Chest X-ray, PA view. Patient: 34 years old, sex F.
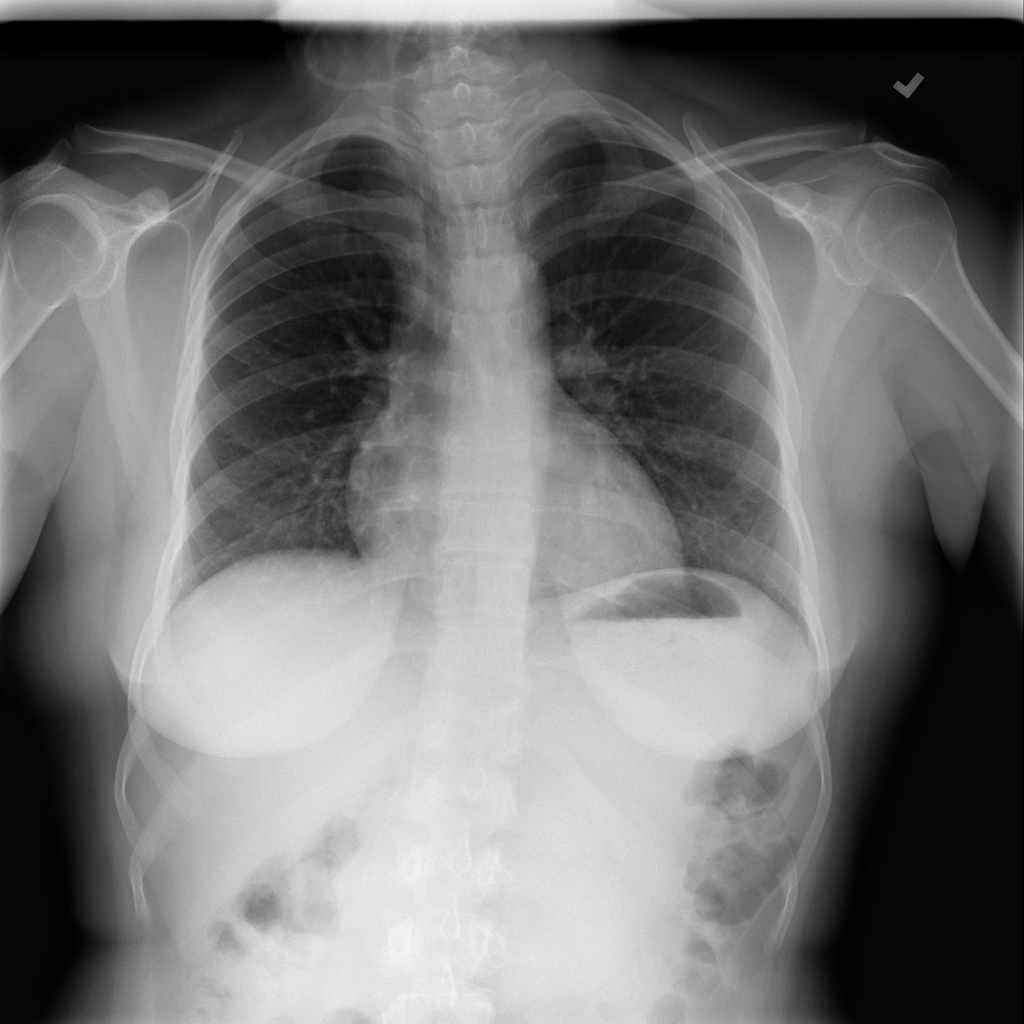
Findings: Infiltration